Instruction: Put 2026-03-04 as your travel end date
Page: home
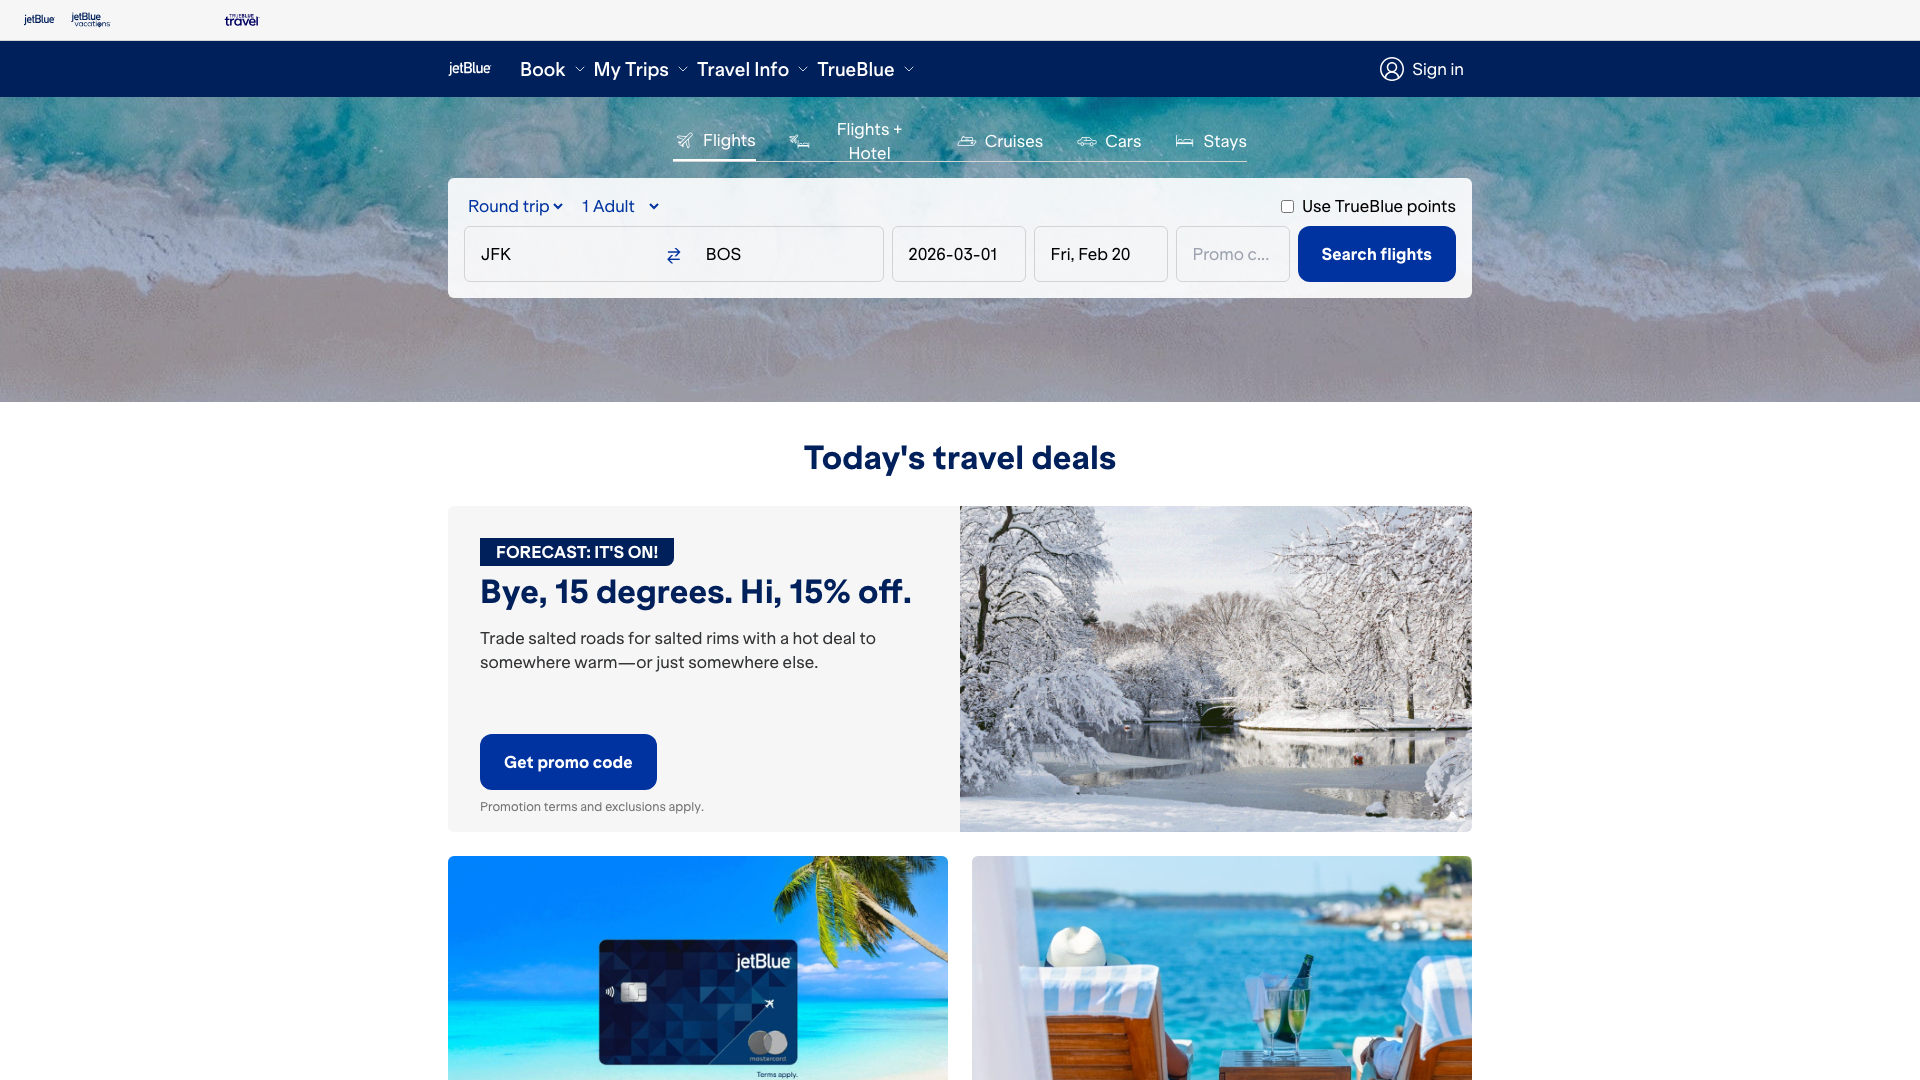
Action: type